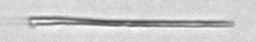
Label: fiber